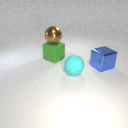
large blue metal cube to the right of large green rubber cube